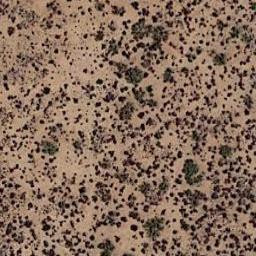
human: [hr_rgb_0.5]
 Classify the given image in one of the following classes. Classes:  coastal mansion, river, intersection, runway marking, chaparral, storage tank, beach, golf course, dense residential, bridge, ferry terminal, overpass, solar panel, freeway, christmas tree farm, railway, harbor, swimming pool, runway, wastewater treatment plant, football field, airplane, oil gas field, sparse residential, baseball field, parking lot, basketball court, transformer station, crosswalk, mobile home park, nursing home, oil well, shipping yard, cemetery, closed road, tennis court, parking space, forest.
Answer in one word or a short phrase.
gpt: chaparral